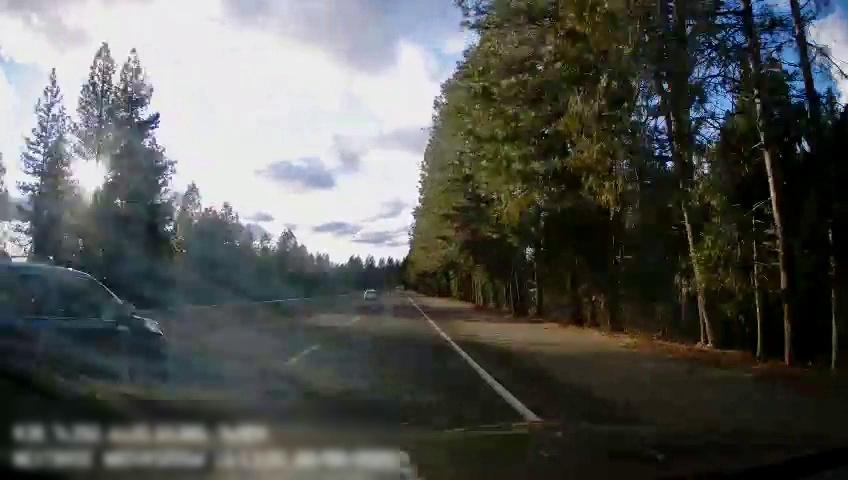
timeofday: Day
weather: Sunny
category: Drivable Space
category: Vehicles | Van
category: Vehicles | Car
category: Vehicles | SUV
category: Lanes | Alternate Lane
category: Lanes | Current Lane
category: Lanes | Alternate Lane